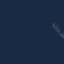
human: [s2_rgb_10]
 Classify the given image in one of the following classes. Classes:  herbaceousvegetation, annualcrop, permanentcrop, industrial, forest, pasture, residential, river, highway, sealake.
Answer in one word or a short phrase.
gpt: SeaLake